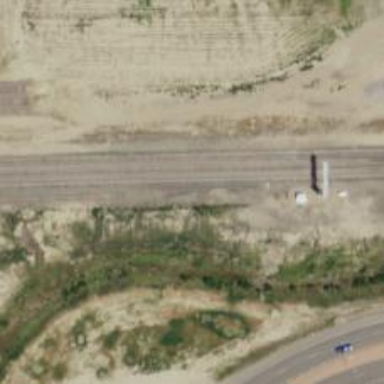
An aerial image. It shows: Abandoned railway.